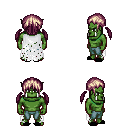
a pixel art fantasy rpg character, male body template, orc, green skin, white tattered cape, teal pants, white blonde twin-tailed hairstyle, black slippers, four views (front, back, left, right), 2x2 character sprite sheet, small pixel art, hard edges, no anti-aliasing